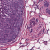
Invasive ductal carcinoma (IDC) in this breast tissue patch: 0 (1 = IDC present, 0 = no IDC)